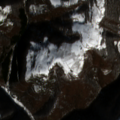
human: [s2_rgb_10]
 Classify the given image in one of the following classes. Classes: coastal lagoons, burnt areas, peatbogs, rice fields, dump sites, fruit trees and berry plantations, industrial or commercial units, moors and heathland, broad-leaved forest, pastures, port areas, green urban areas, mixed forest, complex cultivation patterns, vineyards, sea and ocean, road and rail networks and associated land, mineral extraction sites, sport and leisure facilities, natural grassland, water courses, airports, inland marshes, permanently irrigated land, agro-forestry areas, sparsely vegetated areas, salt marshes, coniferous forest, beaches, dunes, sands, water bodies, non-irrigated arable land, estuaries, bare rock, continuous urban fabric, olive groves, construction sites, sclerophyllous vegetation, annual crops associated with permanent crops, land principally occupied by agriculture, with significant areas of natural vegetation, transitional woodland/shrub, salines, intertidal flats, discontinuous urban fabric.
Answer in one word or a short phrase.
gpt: broad-leaved forest, natural grassland